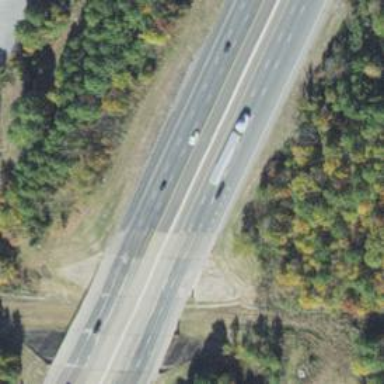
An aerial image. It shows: Beam-structured bridge on motorway.